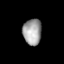
Tissue: lung
Cell type: Endothelial cells
Senescence score: 0.1857
Nuclear area (px): 475
Mean DAPI intensity: 160.756